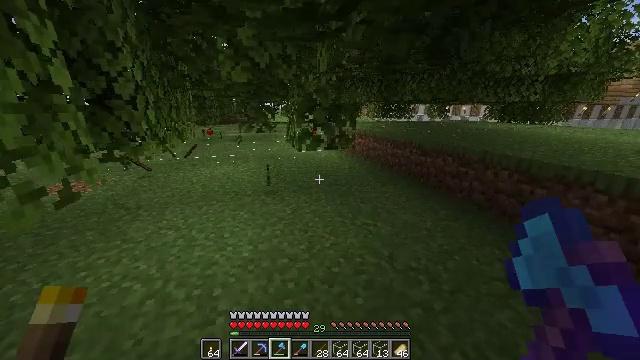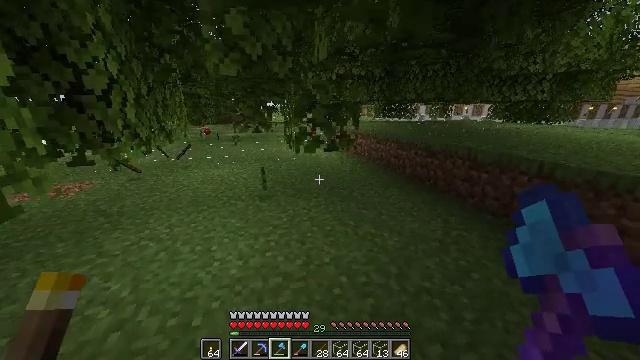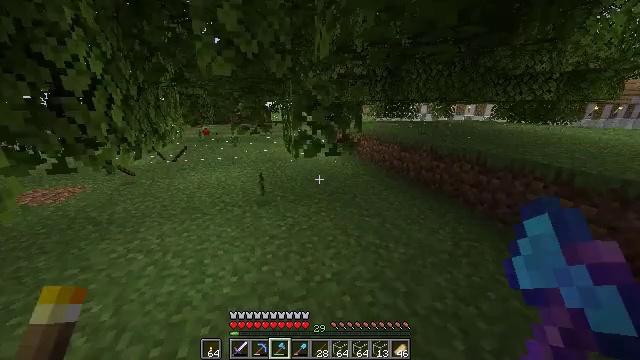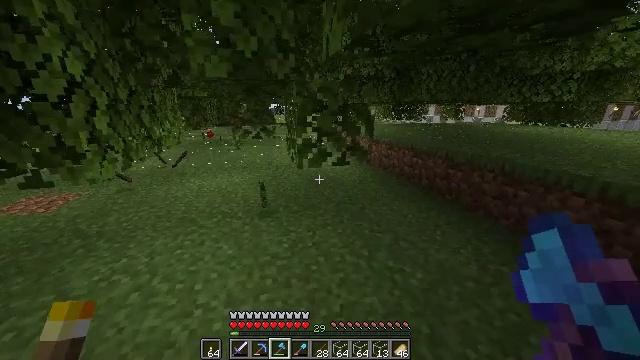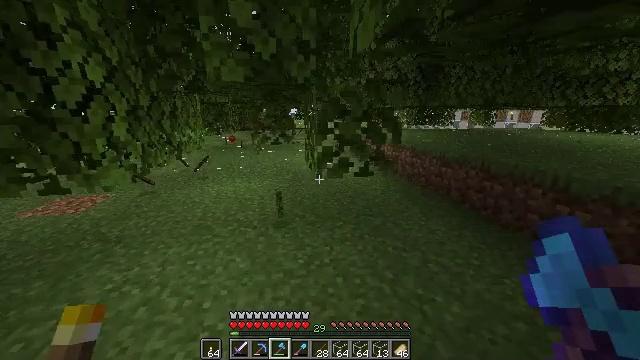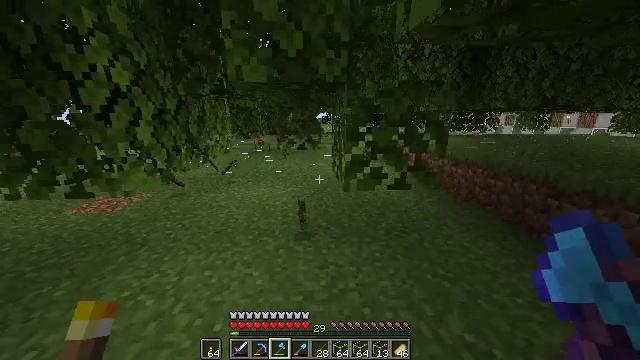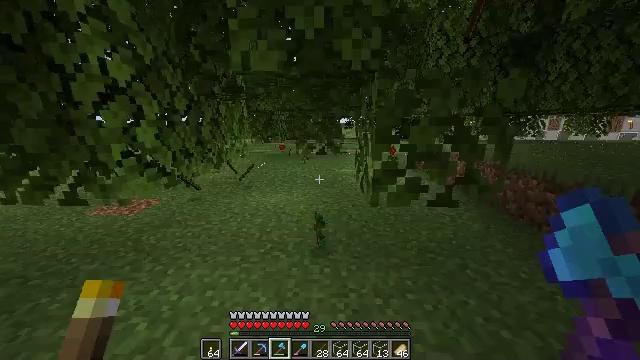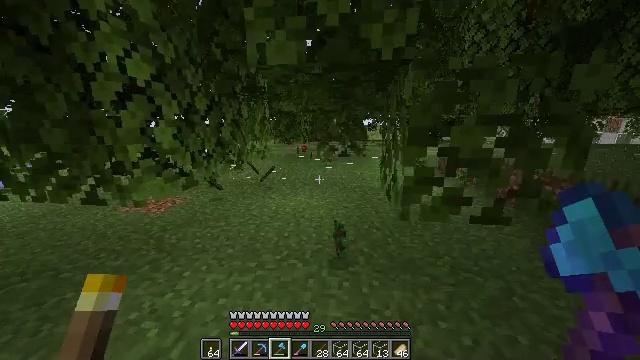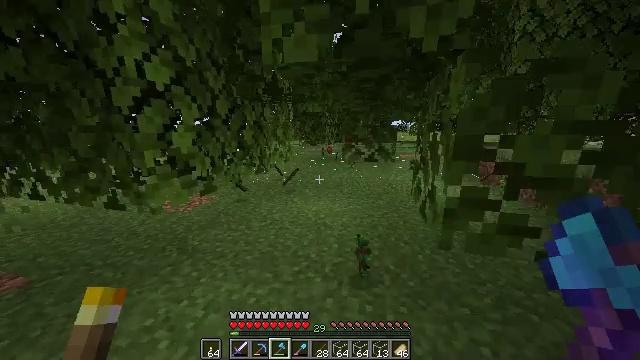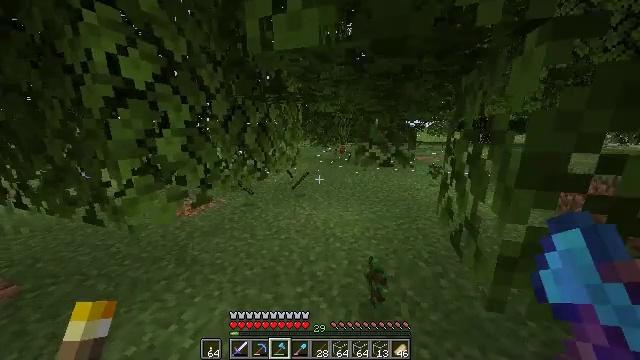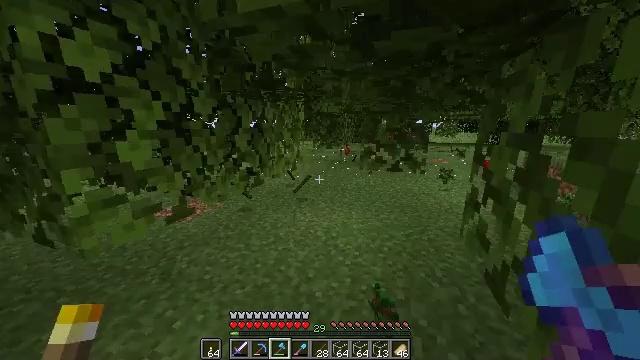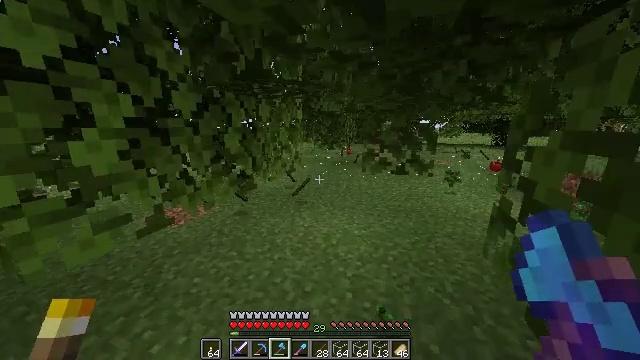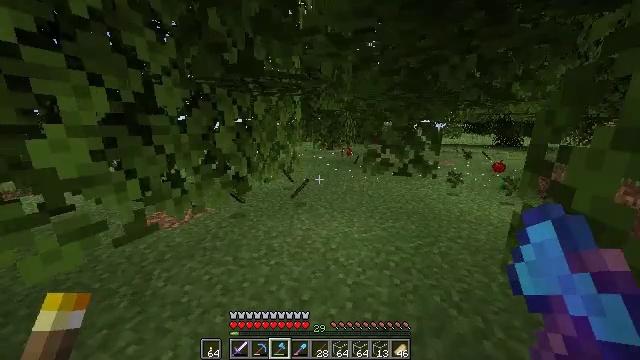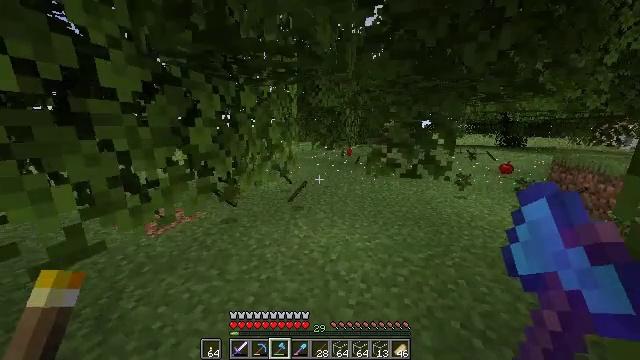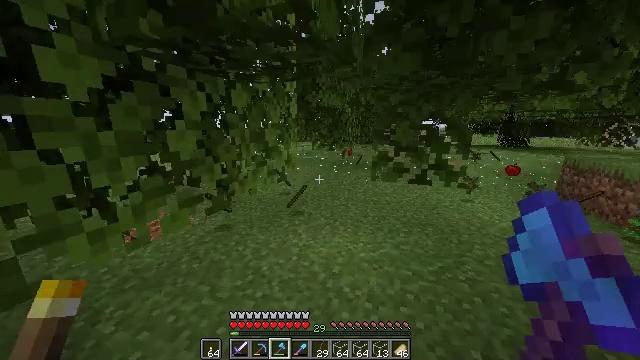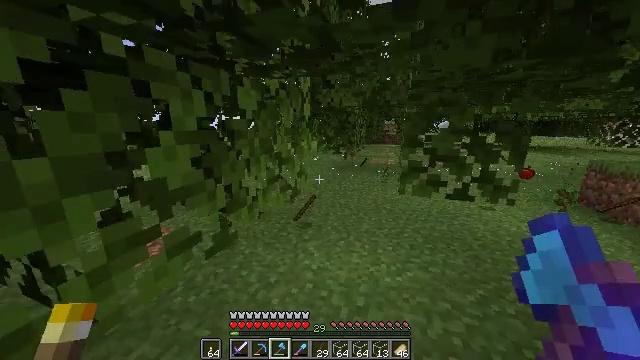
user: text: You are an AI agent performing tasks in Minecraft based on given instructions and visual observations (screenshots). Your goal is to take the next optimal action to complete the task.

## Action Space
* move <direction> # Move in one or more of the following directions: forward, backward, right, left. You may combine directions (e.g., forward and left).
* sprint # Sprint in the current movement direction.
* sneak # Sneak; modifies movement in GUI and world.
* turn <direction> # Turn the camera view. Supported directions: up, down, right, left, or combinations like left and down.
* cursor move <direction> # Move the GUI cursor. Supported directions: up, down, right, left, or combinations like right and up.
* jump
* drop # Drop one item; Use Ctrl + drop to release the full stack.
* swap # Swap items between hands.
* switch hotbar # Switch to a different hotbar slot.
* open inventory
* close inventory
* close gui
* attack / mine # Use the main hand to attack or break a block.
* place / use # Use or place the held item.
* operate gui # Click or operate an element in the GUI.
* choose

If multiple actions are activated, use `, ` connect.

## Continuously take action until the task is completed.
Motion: motion action
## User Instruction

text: Drop a book.
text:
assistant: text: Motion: move forward
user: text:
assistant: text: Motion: move forward
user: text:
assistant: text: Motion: move forward, turn left
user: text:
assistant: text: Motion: move forward, sprint, turn left and up
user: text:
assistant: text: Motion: move forward, sprint, turn left and up
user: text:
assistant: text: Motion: move forward, sprint, turn left and up
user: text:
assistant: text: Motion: move forward, sprint, turn left
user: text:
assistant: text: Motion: move forward, turn left
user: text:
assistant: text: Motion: move forward, turn left
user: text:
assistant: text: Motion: move forward, turn left
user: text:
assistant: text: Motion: move forward
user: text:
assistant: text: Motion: move forward
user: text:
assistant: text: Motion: move forward
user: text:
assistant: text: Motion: move forward and move left
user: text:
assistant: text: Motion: move forward and move left
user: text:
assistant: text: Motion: move forward and move left, turn right
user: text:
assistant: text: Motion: move forward, turn right and down
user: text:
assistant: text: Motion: move forward, turn right and down
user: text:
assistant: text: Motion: move forward, turn right and down
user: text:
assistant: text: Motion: move forward, turn right
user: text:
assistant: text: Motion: move forward, turn right
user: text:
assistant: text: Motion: move forward, turn right
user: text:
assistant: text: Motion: move forward, sprint, turn right
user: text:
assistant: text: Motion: move forward, sprint, turn right
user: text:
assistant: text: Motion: move forward, sprint
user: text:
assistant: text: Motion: move forward, sprint
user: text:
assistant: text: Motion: move forward
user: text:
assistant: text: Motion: move forward
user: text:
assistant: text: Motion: move forward
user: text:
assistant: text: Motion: move forward, turn left and down